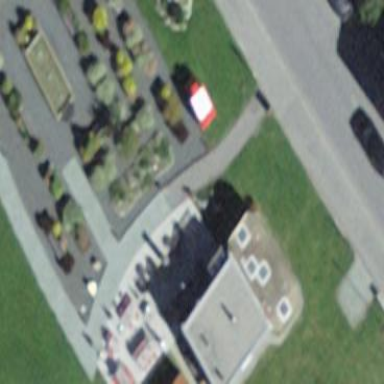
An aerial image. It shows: Building that houses restaurant.